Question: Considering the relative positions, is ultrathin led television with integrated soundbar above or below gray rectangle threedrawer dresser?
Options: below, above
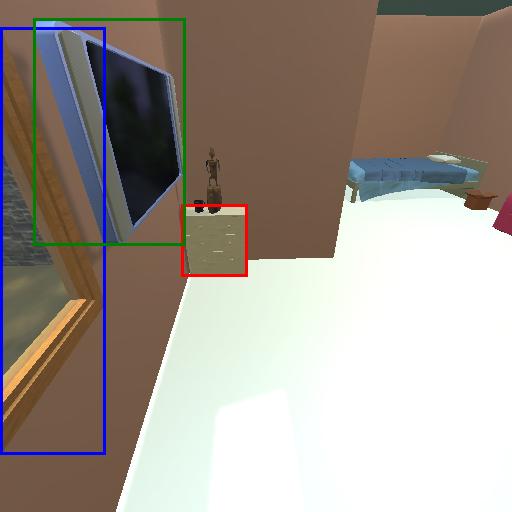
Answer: below